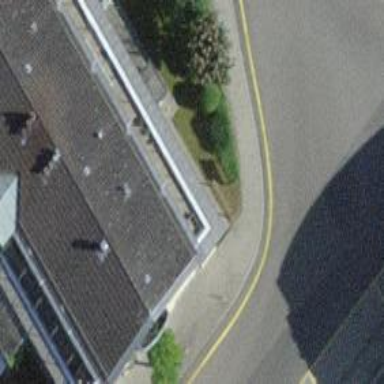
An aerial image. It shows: Sidewalk.